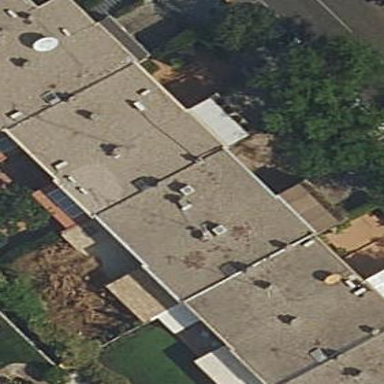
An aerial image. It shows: Terrace building.